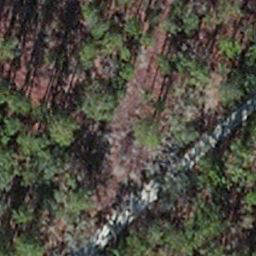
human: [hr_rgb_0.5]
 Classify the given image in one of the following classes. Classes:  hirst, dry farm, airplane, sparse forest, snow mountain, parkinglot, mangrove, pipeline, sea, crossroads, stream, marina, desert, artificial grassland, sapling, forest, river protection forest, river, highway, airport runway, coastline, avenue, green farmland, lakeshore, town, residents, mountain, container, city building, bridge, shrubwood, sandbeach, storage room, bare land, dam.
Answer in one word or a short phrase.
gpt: sapling